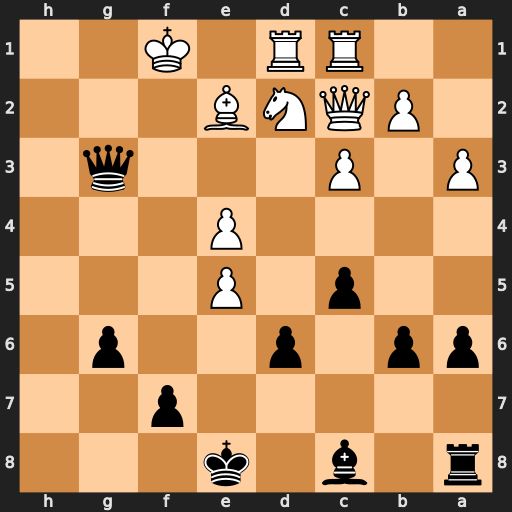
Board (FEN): r1b1k3/5p2/pp1p2p1/2p1P3/4P3/P1P3q1/1PQNB3/2RR1K2
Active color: b
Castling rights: q
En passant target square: -
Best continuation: Bh3#